Question: I have a table setup like this:

I am trying to do a lookup, where Column D value matched one of the Column A values and returns Column C value.
The numbers in column A and D are stored as text.
My formula is 'VLOOKUP(F3,A1:C3,3,TRUE)' but this returns "Value not available error". What is wrong with the formula?
Figured out that some of the values were stored as general.
Now the problem is that I have to get an exact match with leading zeroes.
For example in Column D I have "27154" but in Column A I have "000027154", these should match.
But if I have "000271540" or any other variant in Column A, it should not match.
All the numbers in Column A are 9 digits long with leading zeroes where needed.
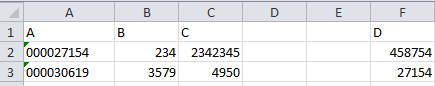
Answer: '''
VLOOKUP(TEXT(F3, "000000000"),A1:C3,3,FALSE)
'''
It will require creating the same value for the 'VLOOKUP' to find the value. Looking at your example, the length of the text in column A is 9 characters. As a result, the padding is applied which will be used to search. To make it exact match, 'FALSE' is used as last argument to 'VLOOKUP'.